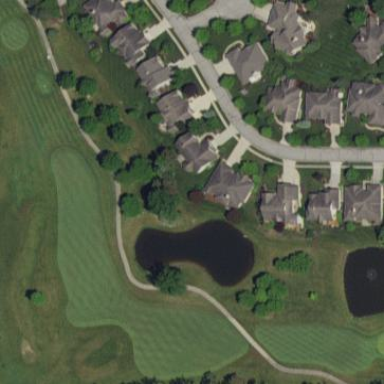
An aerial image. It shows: Grassy area designated as golf fairway.